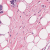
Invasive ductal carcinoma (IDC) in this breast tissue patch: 1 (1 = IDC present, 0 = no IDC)